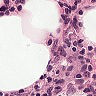
Metastatic tissue present: no